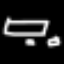
Label: square